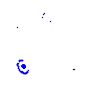
Particle: pion